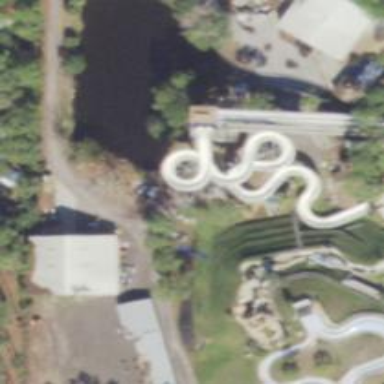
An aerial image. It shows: Water slide attraction.